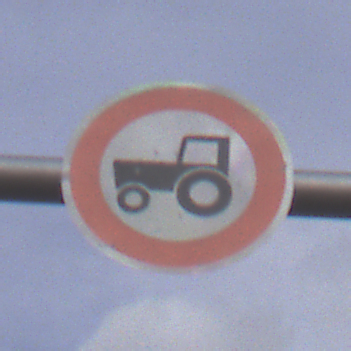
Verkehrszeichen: VerbotKraftfahrzeugeZuegeNichtSchneller25
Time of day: MorningAfternoon
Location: Outdoor (Suburban)
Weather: PartlyCloudy
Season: NotSpecified
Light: Natural